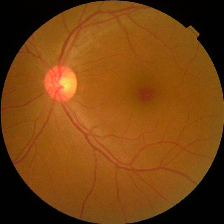
Diabetic retinopathy grade: No DR